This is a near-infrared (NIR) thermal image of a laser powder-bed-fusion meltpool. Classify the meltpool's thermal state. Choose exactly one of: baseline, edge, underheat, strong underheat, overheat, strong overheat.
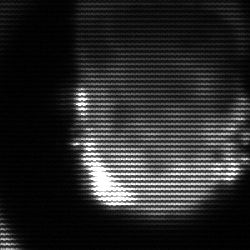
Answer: baseline